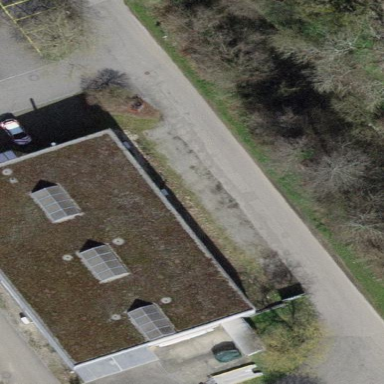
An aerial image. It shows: Flat-roofed building.